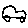
Label: car